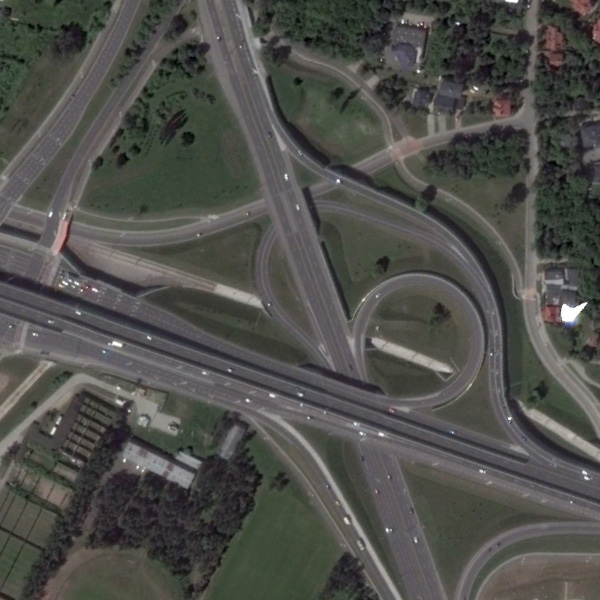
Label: Viaduct